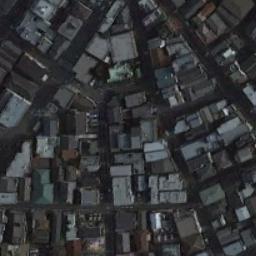
Label: residential